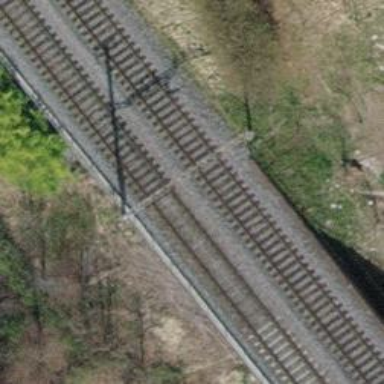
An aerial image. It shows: Railway bridge with electrified contact line. There is one track on the bridge.